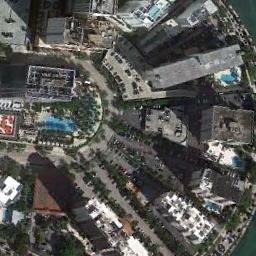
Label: commercial_area